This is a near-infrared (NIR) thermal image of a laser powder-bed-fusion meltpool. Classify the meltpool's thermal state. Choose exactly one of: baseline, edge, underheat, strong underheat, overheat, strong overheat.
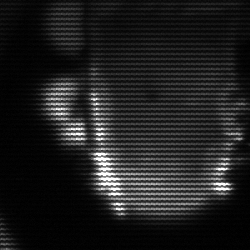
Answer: baseline